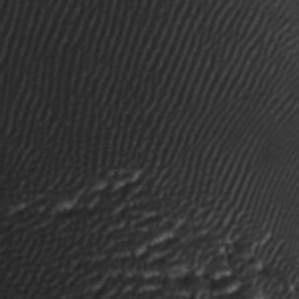
Label: frost